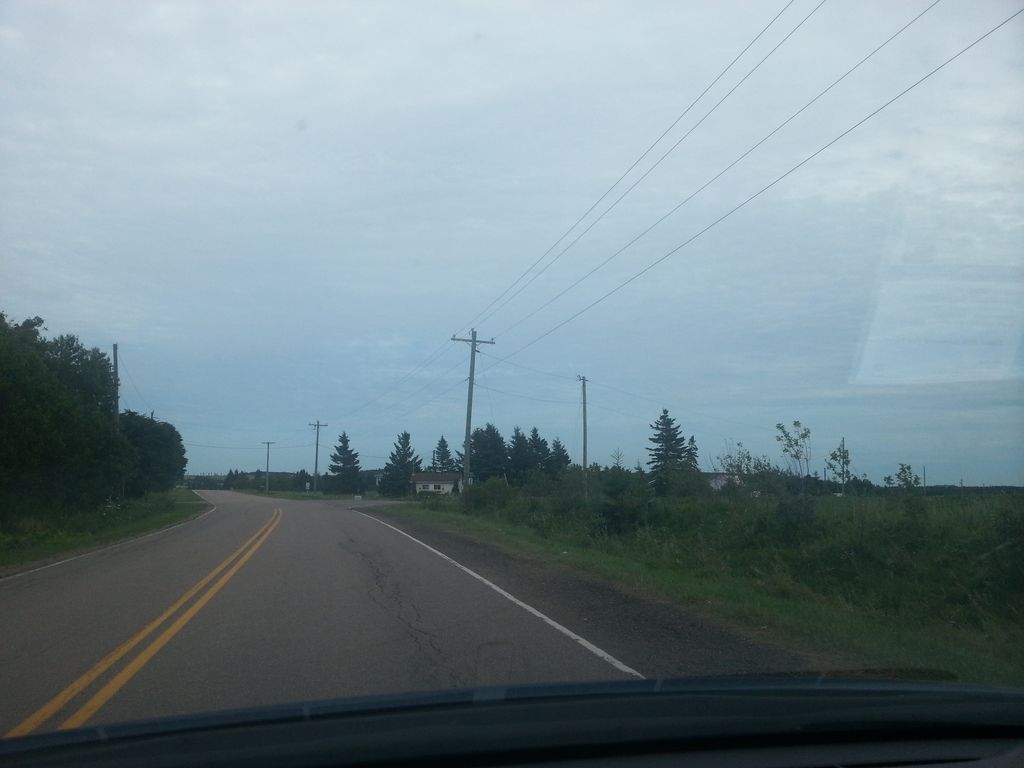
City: charlottetown